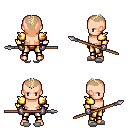
a pixel art fantasy rpg character, male body template, human, light skin, gold arm armor, gold greaves, white blonde short mohawk hairstyle, metal gloves, white slippers, spear, four views (front, back, left, right), 2x2 character sprite sheet, small pixel art, hard edges, no anti-aliasing